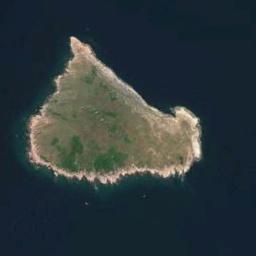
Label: island